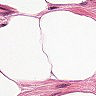
Metastatic tissue present: no